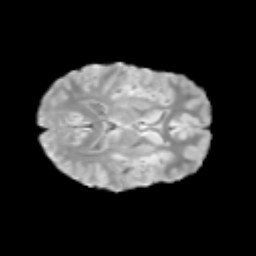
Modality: T2w
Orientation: axial
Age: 12
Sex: female
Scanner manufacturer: siemens
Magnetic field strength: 3 T
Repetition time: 3.8 s
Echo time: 0.07 s